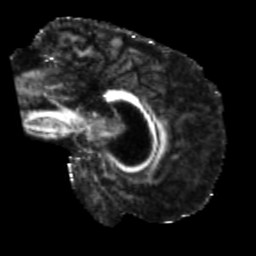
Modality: FA
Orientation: sagittal
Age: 56
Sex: male
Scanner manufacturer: siemens
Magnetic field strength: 3 T
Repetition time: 5.25 s
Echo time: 0.08 s